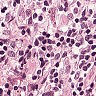
Metastatic tissue present: no